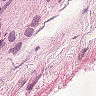
Metastatic tissue present: no